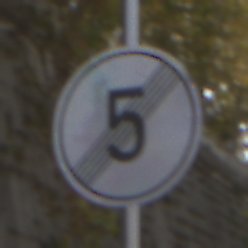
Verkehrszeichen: EndeGeschwindigkeit5
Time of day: MorningAfternoon
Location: Outdoor (Suburban)
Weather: PartlyCloudy
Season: NotSpecified
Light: Natural